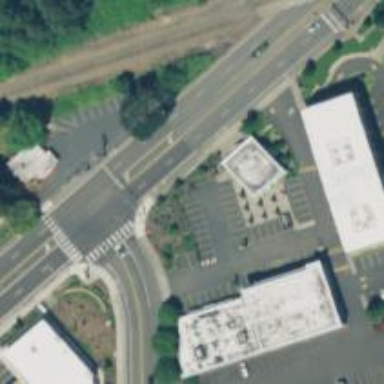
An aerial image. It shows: Primary highway with sidewalk on the left side.